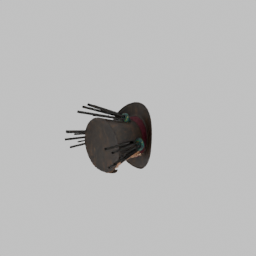
Label: people